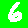
Digit: 6